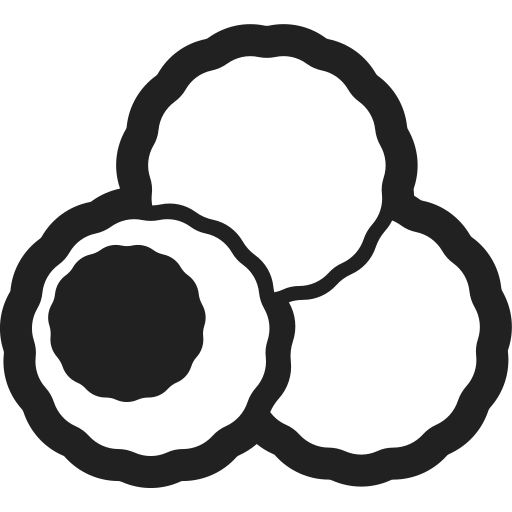
falafel high contrast